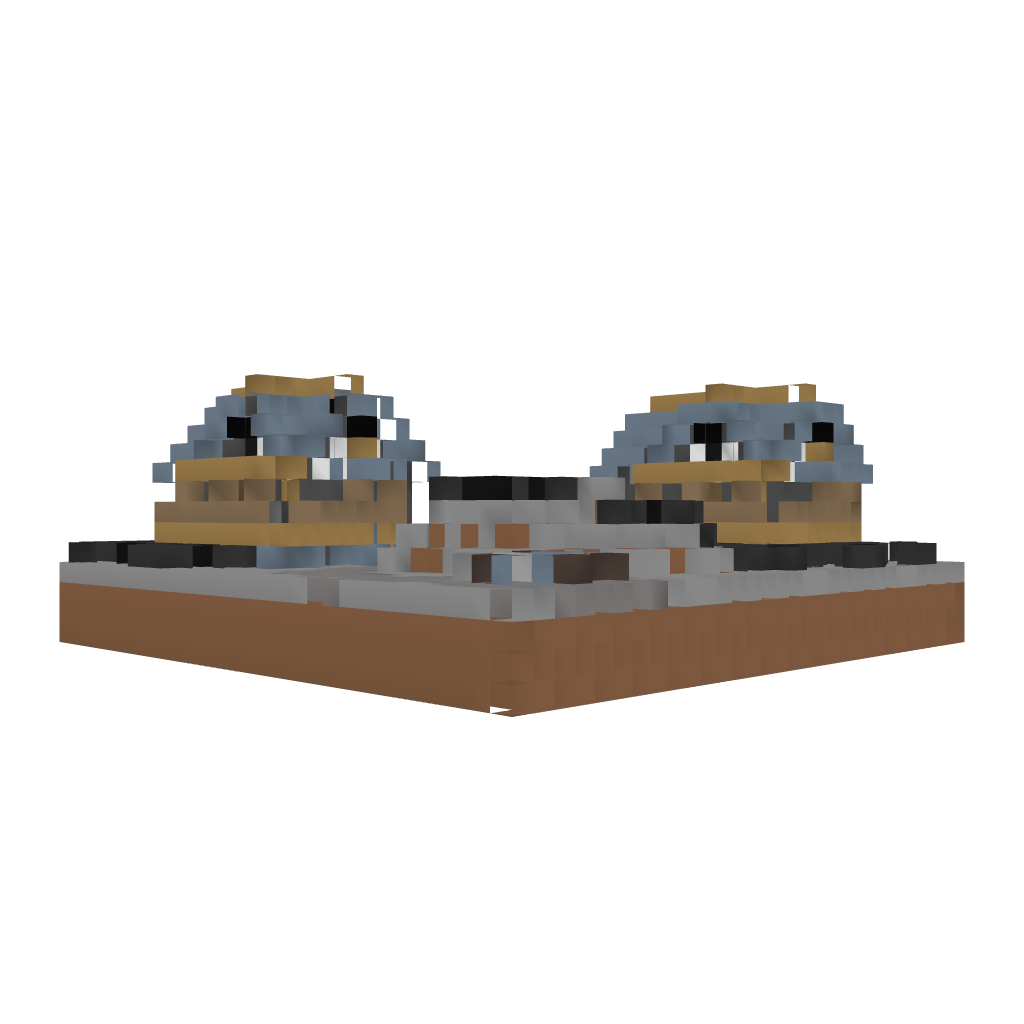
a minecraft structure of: Bungalow Oasis